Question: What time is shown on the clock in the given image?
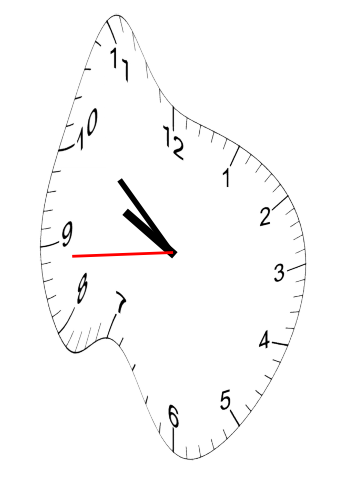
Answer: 09:51:44